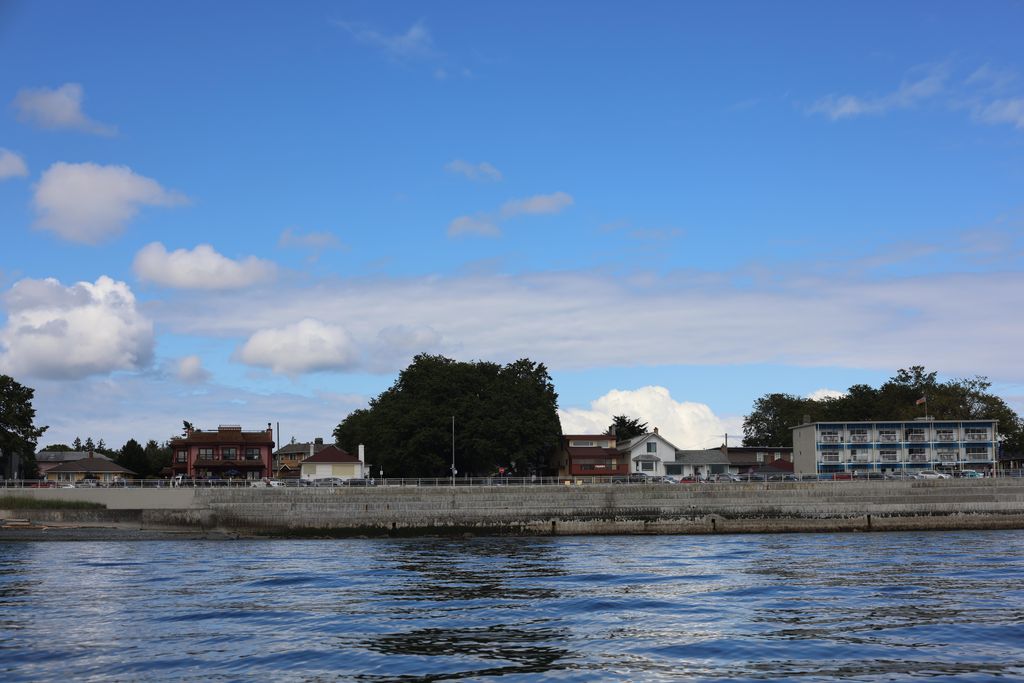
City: victoria